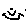
Label: smiley face